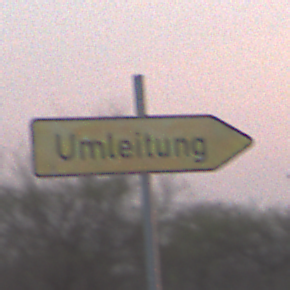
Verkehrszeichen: UmleitungswegweiserRechtsweisend
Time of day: SunriseSunset
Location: Outdoor (Nature)
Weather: Clear
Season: NotSpecified
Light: Natural